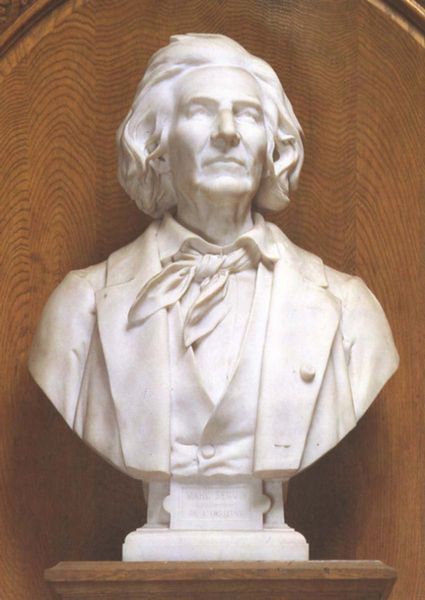
Titel: Marc Seguin
Künstler: Eugène Guillaume
Standort: Saint-Etienne, Handelskammer (EU - F)
Schlagwörter: mann, weiß, bewegung, brust, haar, marmor, blick, schal, tuch, schleife, hemd, jacke, kragen, rahmen, sockel, stein, bildnis, hals, porträt, haare, musiker, skulptur, krawatte, inschrift, büste, halstuch, weste, torso, beethoven, kravatte, gilet, liszt, bbüste